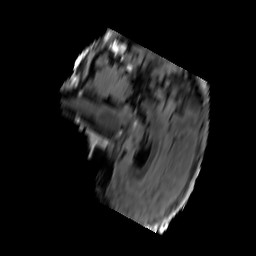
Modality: FLAIR
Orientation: sagittal
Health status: ill
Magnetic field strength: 3 T